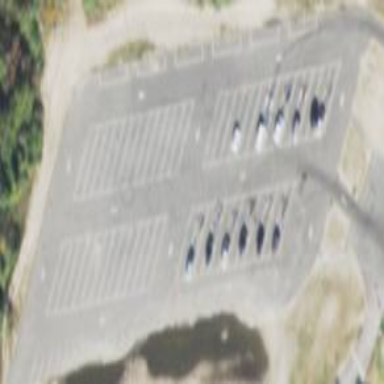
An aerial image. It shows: Paved parking area.